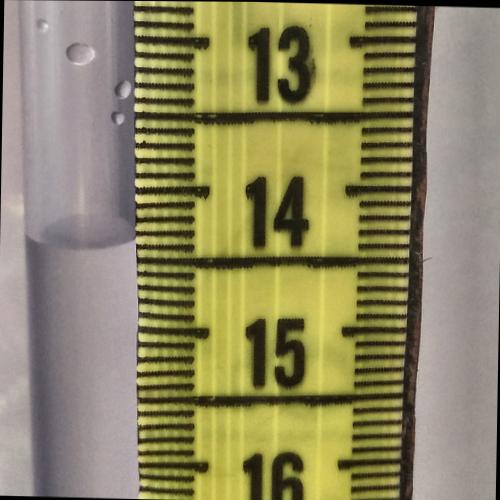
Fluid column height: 14.4 cm